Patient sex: F
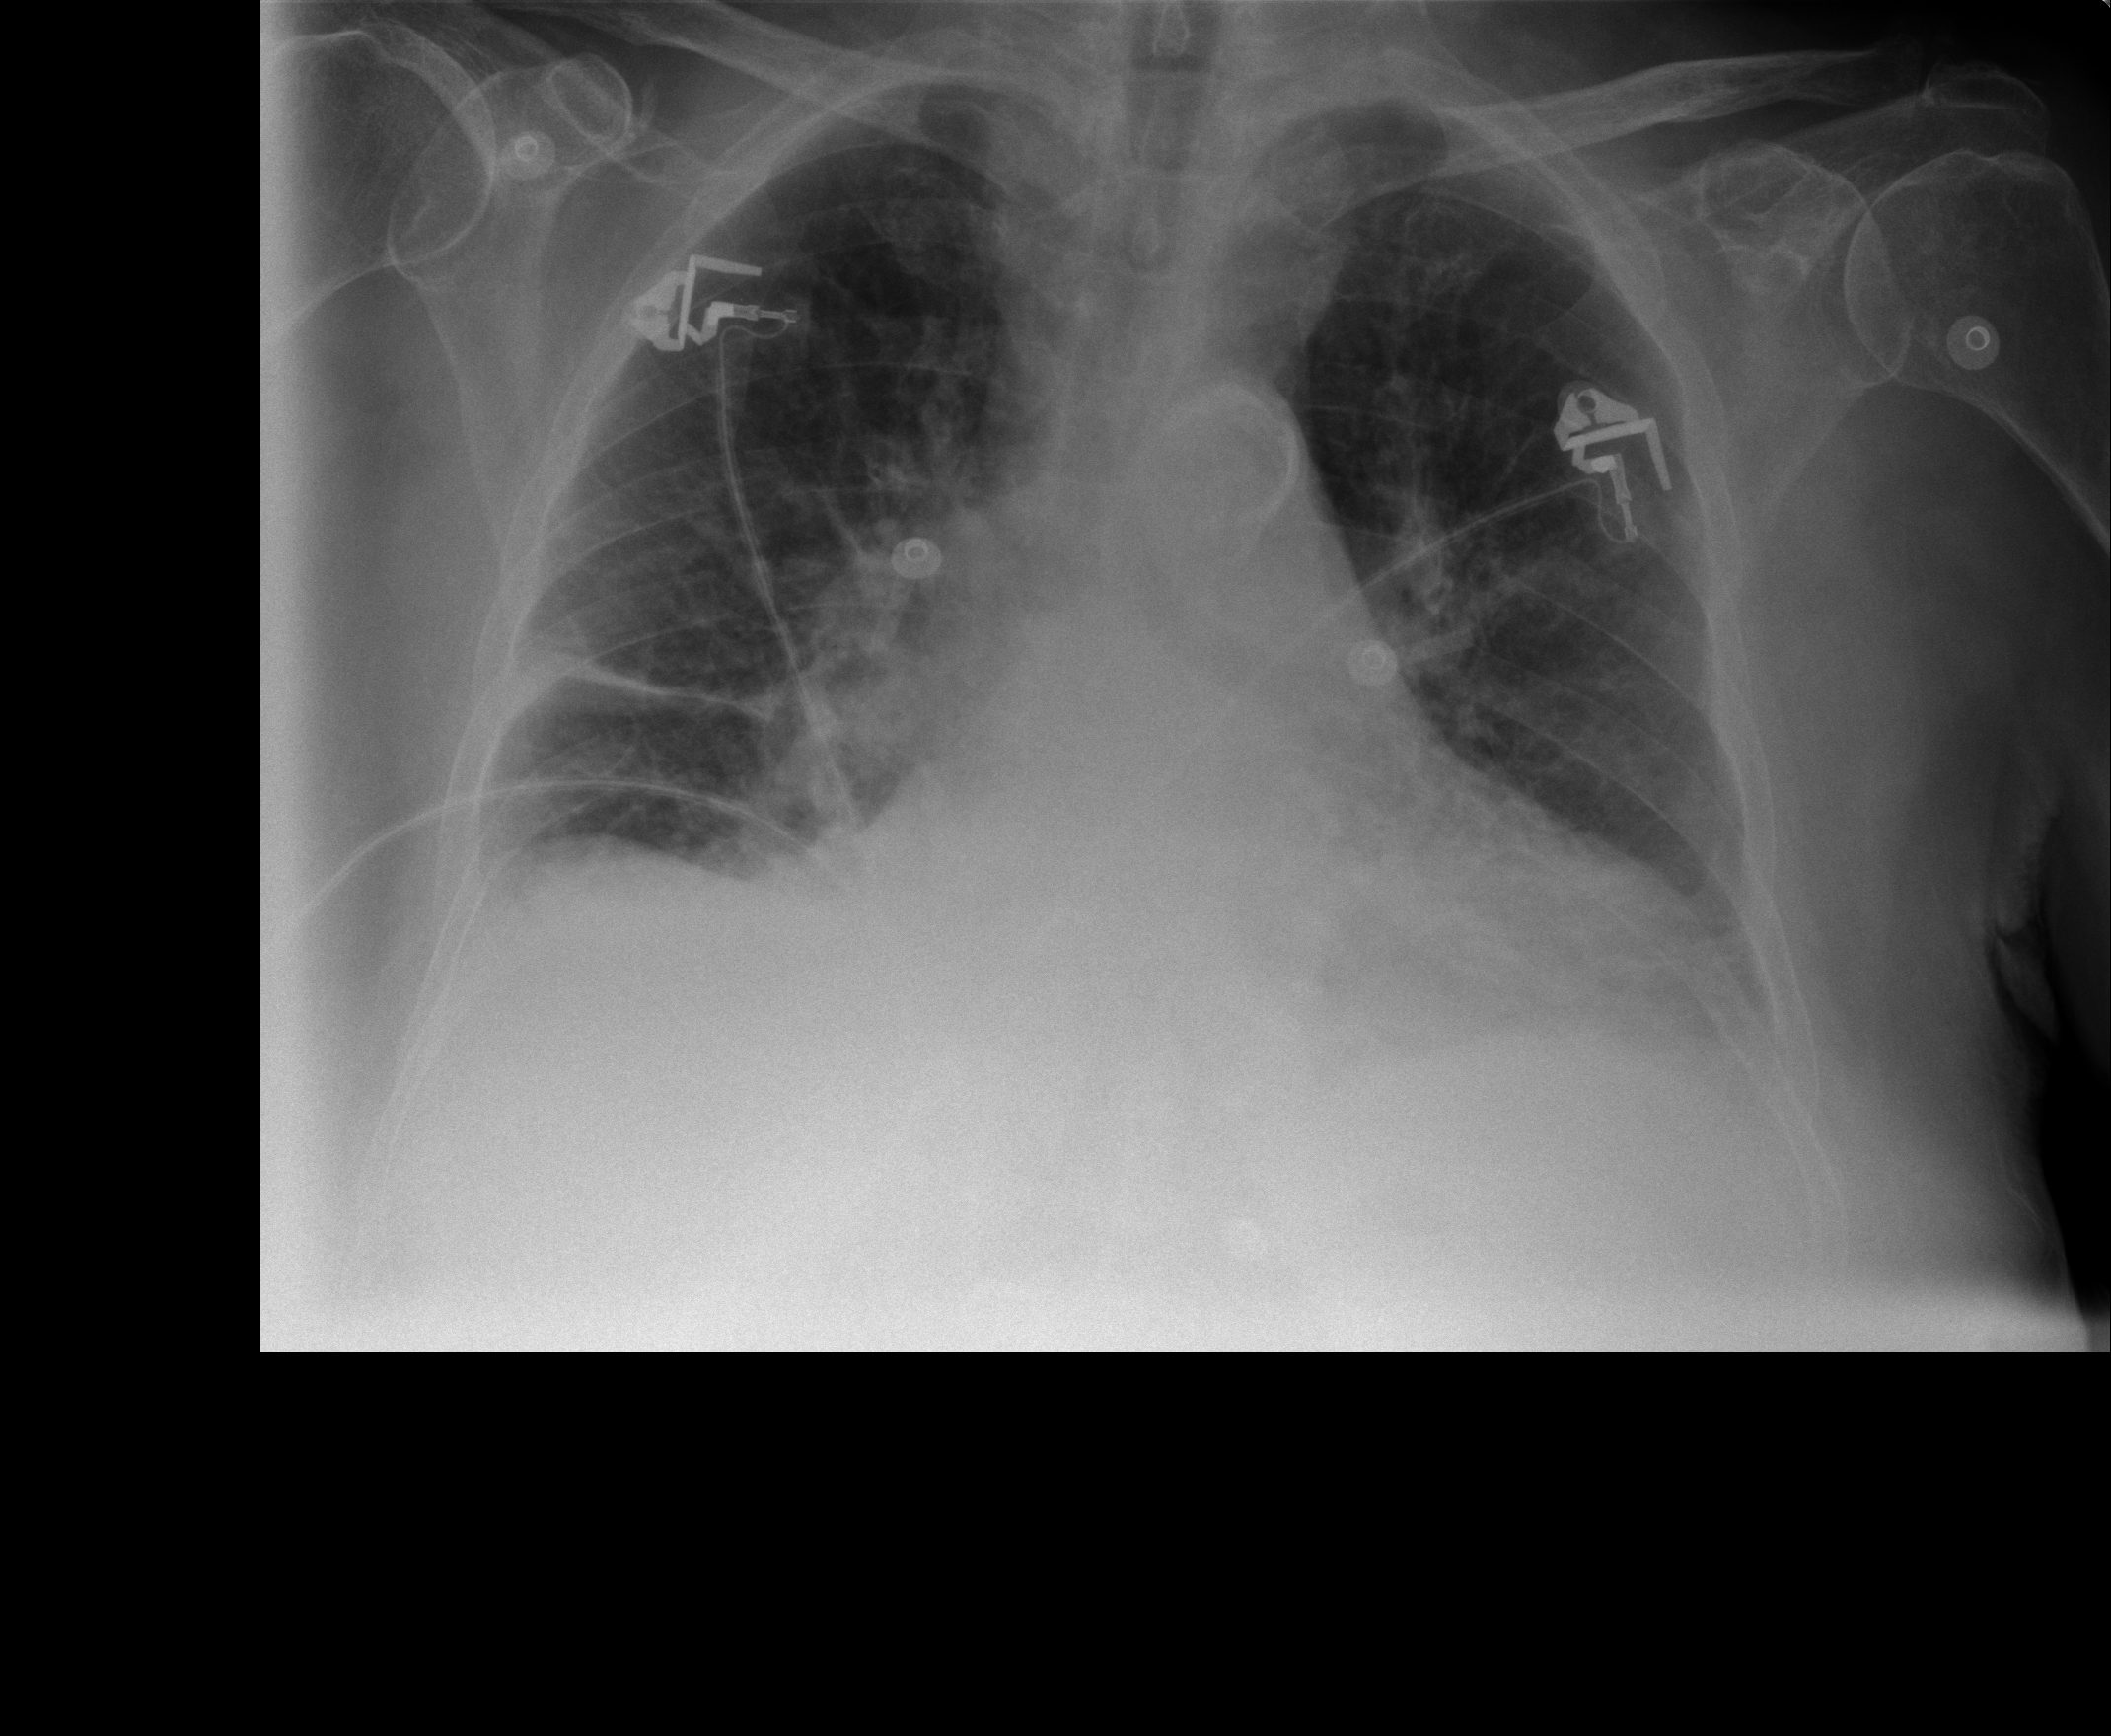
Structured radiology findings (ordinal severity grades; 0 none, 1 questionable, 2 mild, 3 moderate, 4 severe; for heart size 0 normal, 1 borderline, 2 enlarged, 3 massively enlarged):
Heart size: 1
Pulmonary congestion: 2
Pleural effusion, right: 2
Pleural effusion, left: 1
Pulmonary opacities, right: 0
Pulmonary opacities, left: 0
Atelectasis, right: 2
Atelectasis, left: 2